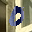
Label: 0